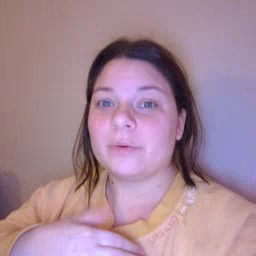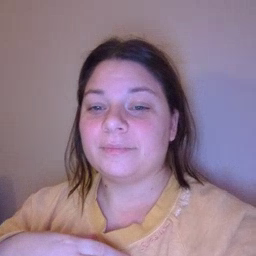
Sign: now